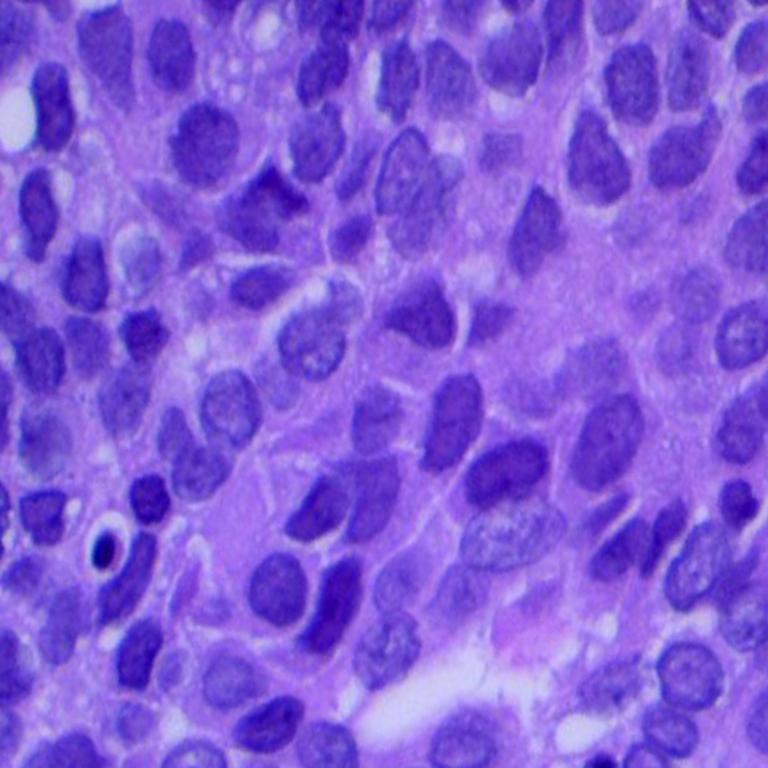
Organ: lung
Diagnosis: squamous carcinomas